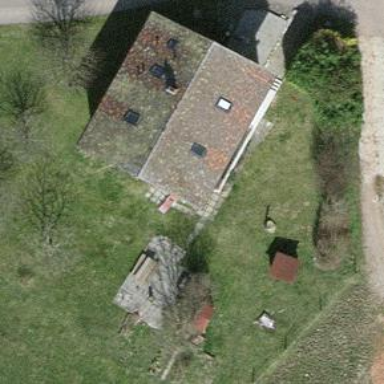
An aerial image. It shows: Simple and straightforward house.